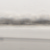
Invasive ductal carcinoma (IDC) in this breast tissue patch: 0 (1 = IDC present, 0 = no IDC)